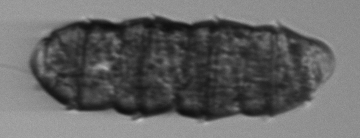
Label: Margalefidinium